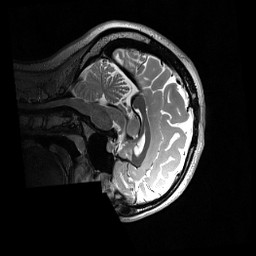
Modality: T2w
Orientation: sagittal
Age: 19
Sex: female
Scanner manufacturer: siemens
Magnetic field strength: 3 T
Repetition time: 3.2 s
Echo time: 0.566 s